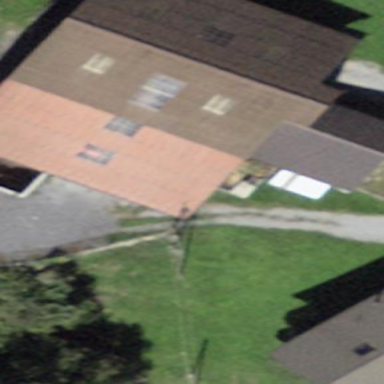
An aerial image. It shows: Cowshed building.